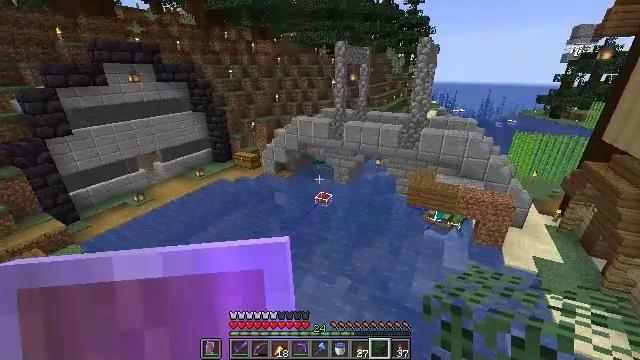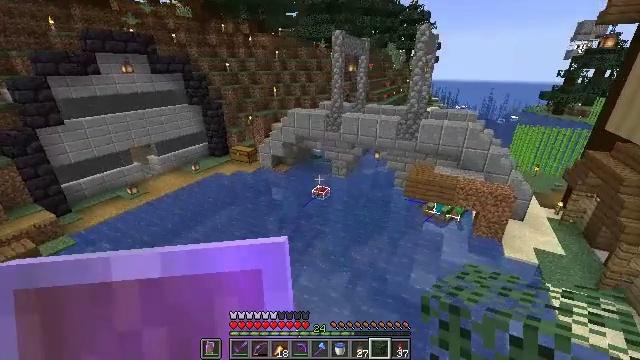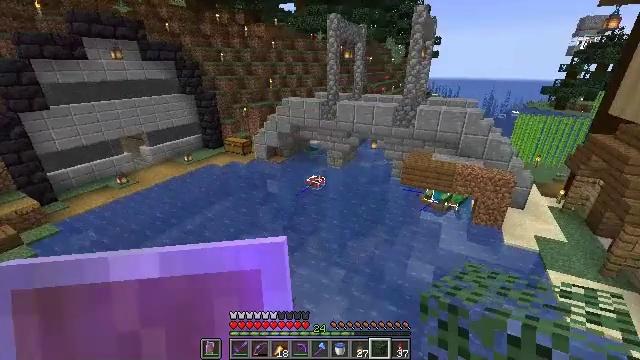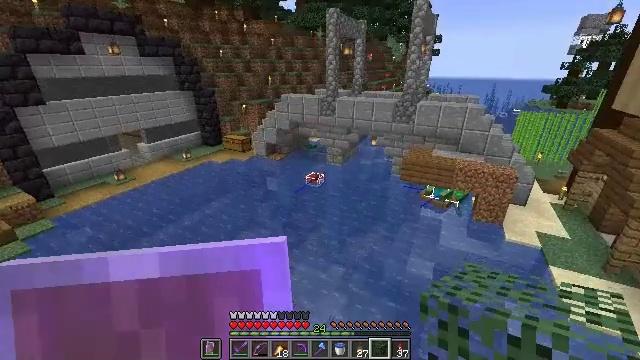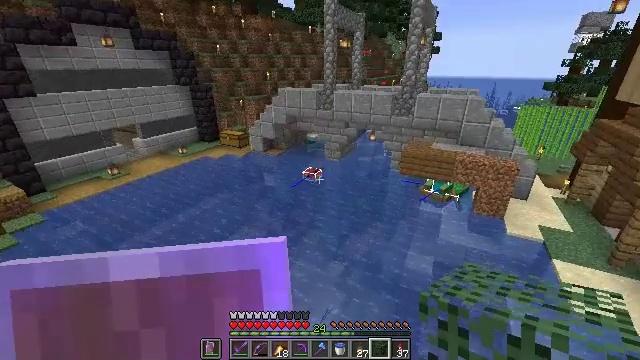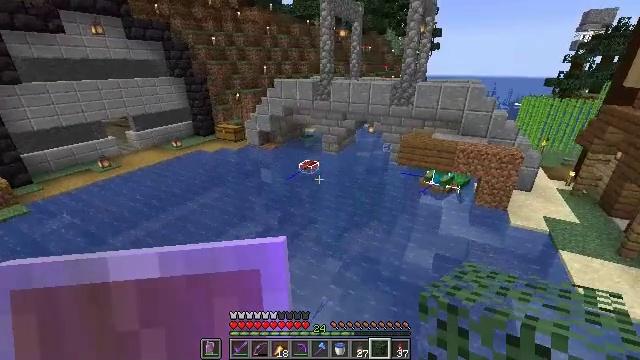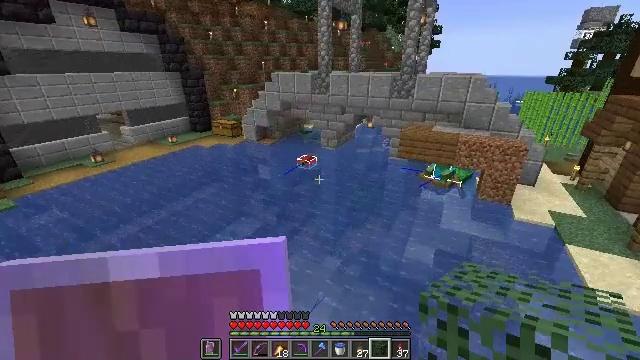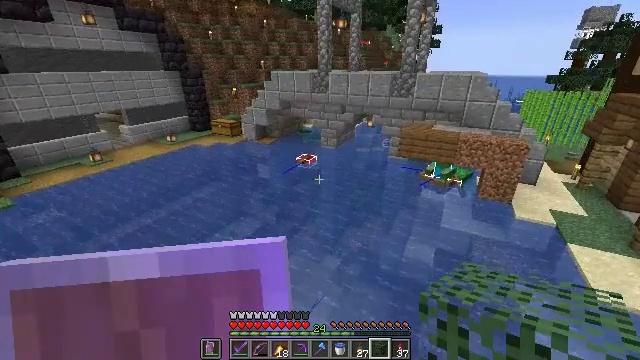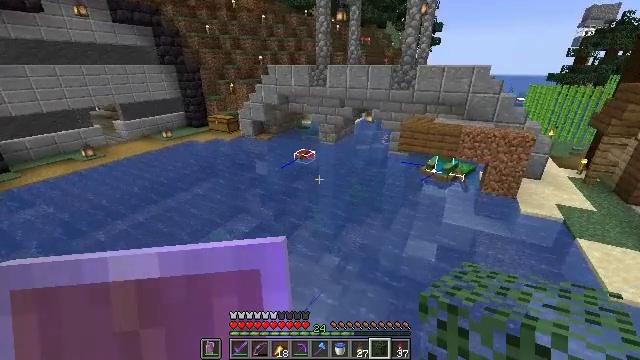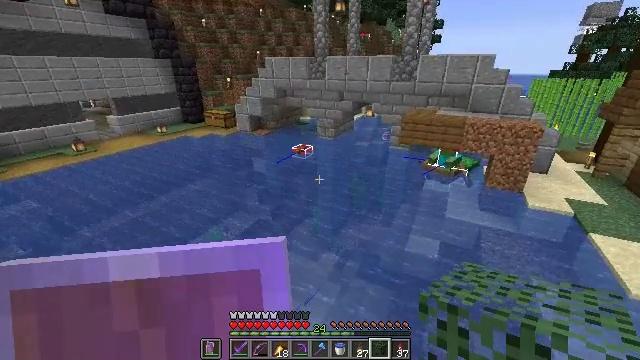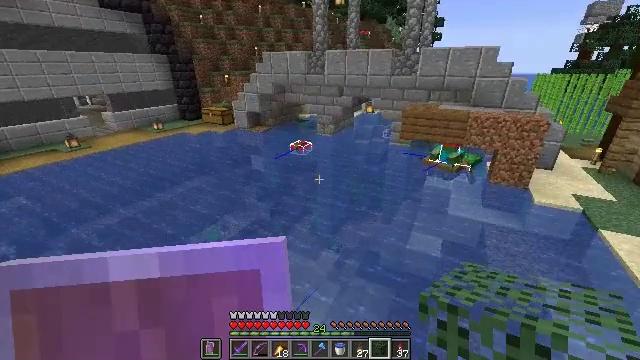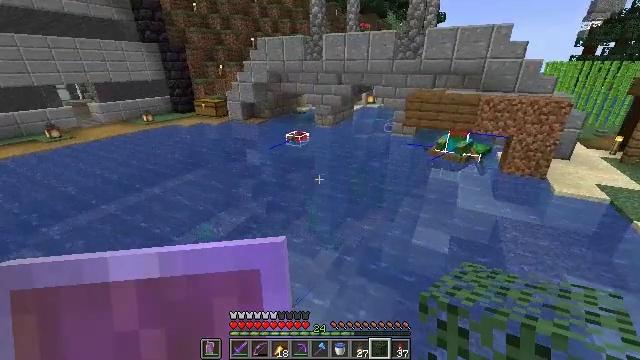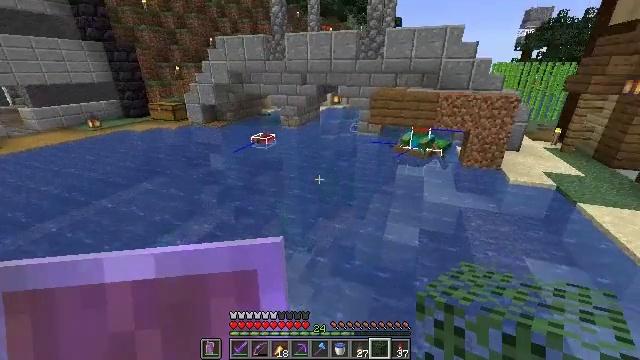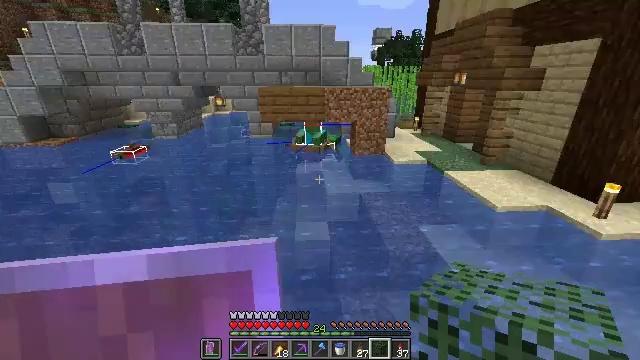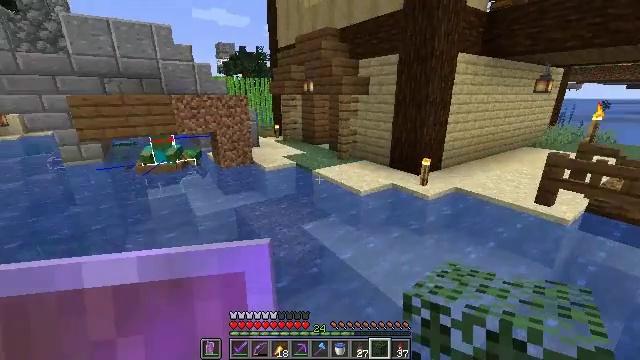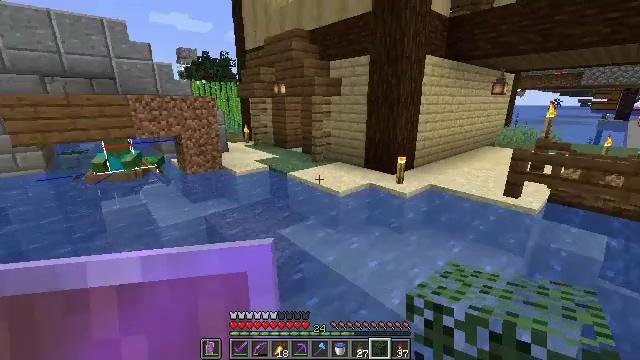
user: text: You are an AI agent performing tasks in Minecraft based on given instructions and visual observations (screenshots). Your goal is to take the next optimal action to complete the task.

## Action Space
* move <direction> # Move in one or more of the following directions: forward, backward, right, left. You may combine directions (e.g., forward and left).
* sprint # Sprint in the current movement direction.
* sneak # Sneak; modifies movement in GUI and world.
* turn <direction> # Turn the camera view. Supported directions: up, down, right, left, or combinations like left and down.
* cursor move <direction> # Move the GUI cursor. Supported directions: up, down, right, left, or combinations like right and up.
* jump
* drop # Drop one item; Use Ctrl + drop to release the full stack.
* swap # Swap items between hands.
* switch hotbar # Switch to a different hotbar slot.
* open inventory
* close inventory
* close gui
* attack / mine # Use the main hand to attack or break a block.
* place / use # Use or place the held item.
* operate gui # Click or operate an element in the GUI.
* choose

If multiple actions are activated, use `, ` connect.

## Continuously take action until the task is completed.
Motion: motion action
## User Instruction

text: Drop spruce leaves.
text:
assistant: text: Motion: no_op
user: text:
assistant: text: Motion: no_op
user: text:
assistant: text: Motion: no_op
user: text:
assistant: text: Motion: no_op
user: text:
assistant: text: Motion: no_op
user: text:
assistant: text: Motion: no_op
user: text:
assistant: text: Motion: no_op
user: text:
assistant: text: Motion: no_op
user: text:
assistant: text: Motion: no_op
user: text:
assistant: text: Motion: no_op
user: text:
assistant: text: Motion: no_op
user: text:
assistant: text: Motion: turn right
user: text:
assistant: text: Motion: turn right and up
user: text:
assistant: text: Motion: turn right and up
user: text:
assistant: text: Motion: turn right and up
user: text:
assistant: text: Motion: no_op
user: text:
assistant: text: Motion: no_op
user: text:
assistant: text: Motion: no_op
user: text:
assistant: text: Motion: no_op
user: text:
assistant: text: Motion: turn right
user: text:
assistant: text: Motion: turn right
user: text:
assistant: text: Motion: turn right
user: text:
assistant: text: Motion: turn right
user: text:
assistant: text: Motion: turn right and up
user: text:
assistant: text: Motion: turn right
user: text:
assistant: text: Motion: no_op
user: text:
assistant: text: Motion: turn left and up
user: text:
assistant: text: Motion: move forward, turn left and up
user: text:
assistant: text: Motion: move forward, jump
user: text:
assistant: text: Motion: move forward, sprint, jump